Question: Here i used WPF date picker without any style or control template. When i goes to previous month and comes back to same month, i seen some other day is in . And also i tried some other control template from <URL> but issue is still exists.Here i attached screenshot for reference.Tool Used VS2010
Steps to Reproduce:
1.Today Date '4' is highlighted in December Month.
2.Go back to October Month and come back to December month u can able to see '8' is enable state before that it is in disable state.

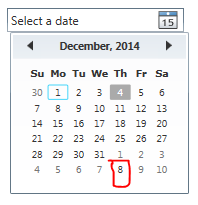
Answer: The problem exists in the default style of CalendarDayButton. (You can get it by right clicking on WPF Designer and choose Edit Additional templates->CalendarDayButtonStyle) There is a VisualStateGroup called in this style. If you look at the State, it is empty.
'''
<VisualStateGroup x:Name="ActiveStates">
<VisualStateGroup.Transitions>
<VisualTransition GeneratedDuration="0" />
</VisualStateGroup.Transitions>
<VisualState x:Name="Active" />
<VisualState x:Name="Inactive">
<Storyboard>
<ColorAnimation Duration="0"
To="#FF777777"
Storyboard.TargetProperty="(TextElement.Foreground).(SolidColorBrush.Color)"
Storyboard.TargetName="NormalText" />
</Storyboard>
</VisualState>
</VisualStateGroup>
'''
So when you change the month to previous and come back, the date slot, which acted for Today date previously, has to change its state from State to State. Since the active state is empty, the Foreground property will fallback to the one which applied directly to the element, which is dark color (Black).
'''
<ContentPresenter x:Name="NormalText"
TextElement.Foreground="#FF333333"
HorizontalAlignment="{TemplateBinding HorizontalContentAlignment}"
Margin="5,1,5,1"
VerticalAlignment="{TemplateBinding VerticalContentAlignment}" />
'''
This is the reason, the particular slot appears to be dark, even though it is next month. Now the solution is to add a valid storyboard to state (target to dark color), instead of leave it empty. And change the default foreground color applied to the ContentPresenter to light color. Now it will work good. I provided the download link to get the bug free style.
<URL>
'''
<Calendar CalendarDayButtonStyle="{DynamicResource CalendarDayButtonStyle}" />
'''